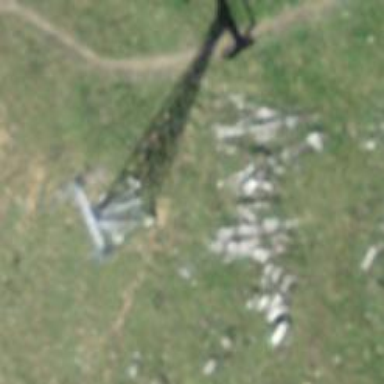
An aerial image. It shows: Pylon used for aerialway.